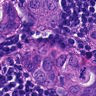
Metastatic tissue present: yes